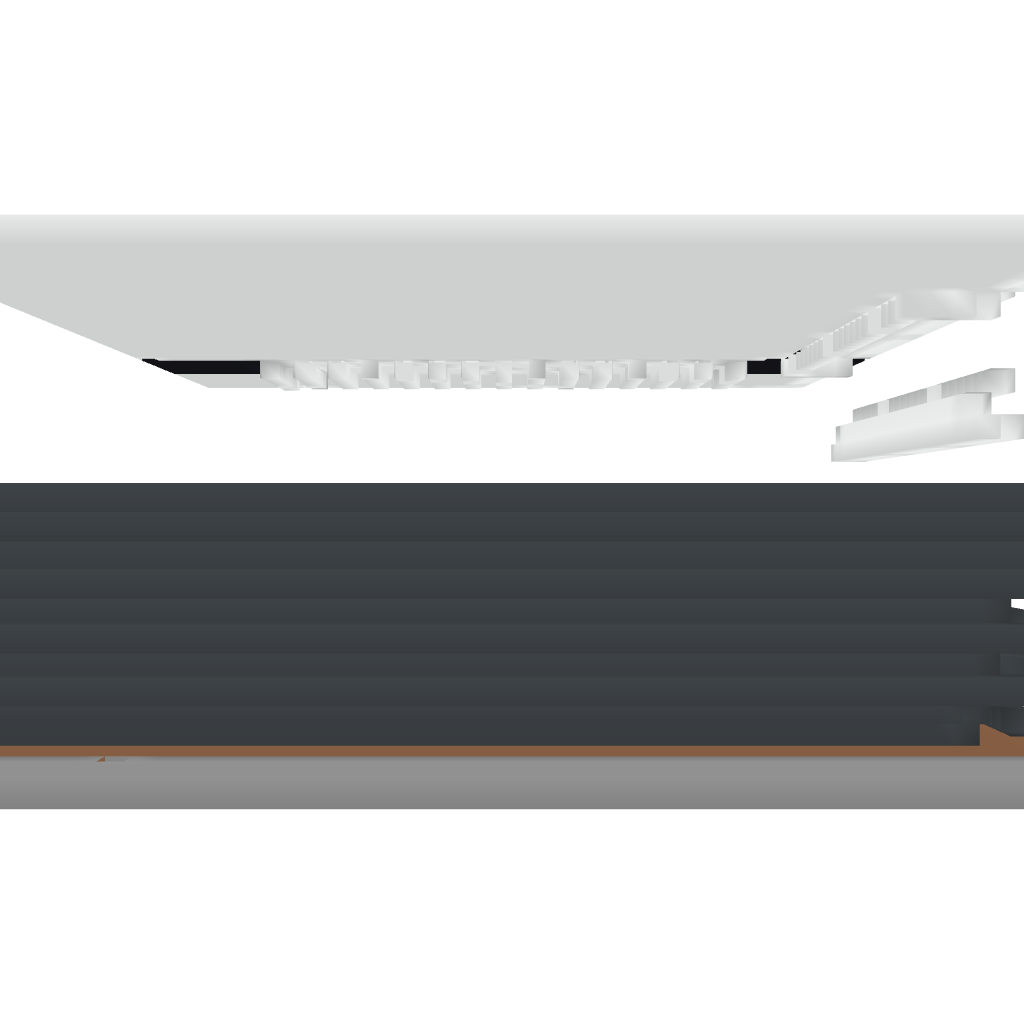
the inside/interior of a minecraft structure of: CraftPimp Nintendo boyee